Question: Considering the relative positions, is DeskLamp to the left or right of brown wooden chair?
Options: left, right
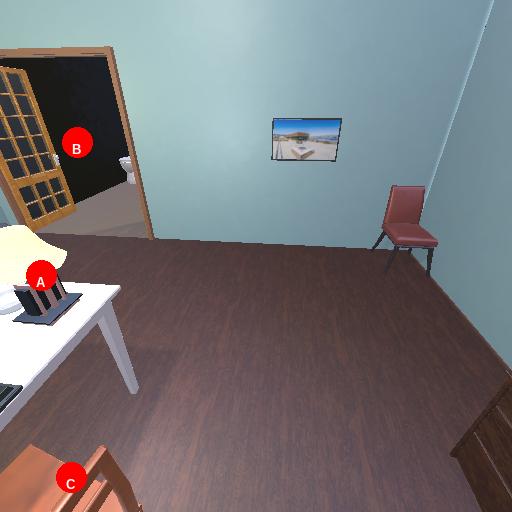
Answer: left